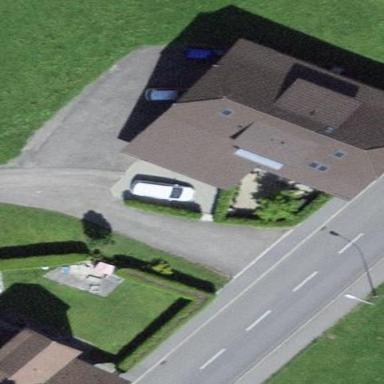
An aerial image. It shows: Detached building.